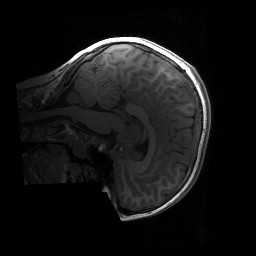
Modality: T1w
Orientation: sagittal
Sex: male
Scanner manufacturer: siemens
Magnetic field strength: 3 T
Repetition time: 1.9 s
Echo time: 0.00243 s